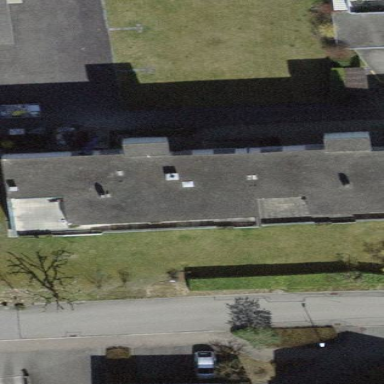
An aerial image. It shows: Apartment building with flat roof.